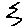
Label: zigzag